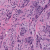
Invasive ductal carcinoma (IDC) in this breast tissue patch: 1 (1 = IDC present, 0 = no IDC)